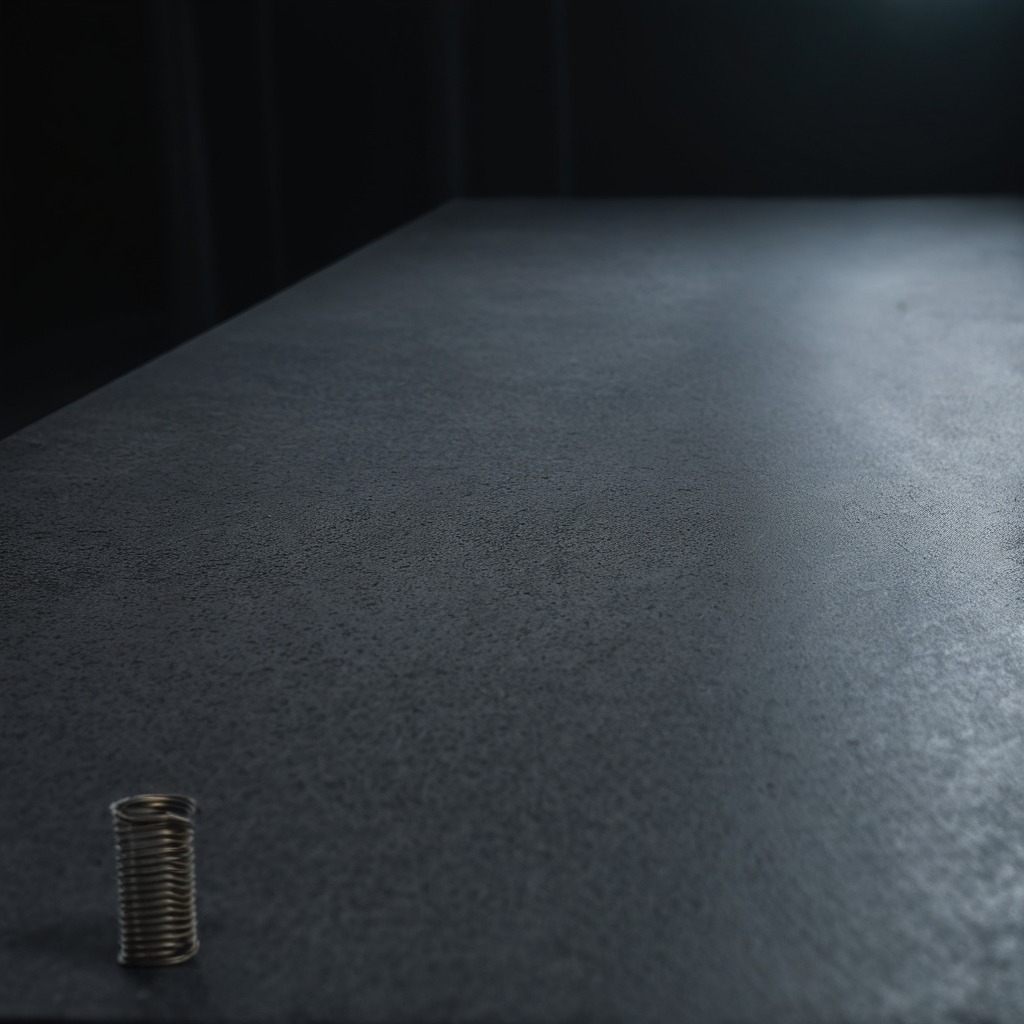
A coiled metal spring is lying on a clean granite table inside a workshop at night dim ambient light soft shadows worn but